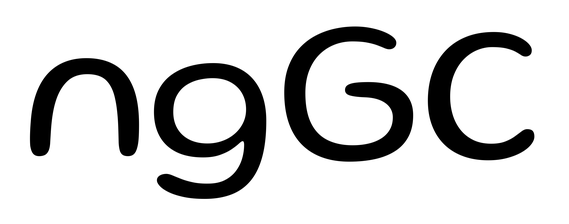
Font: Gluten_Light